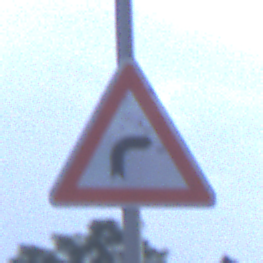
Verkehrszeichen: KurveRechts
Umgebung: Outdoor, Suburban
Tageszeit: SunriseSunset
Wetter: PartlyCloudy
Licht: Natural
Jahreszeit: NotSpecified
Kontrast: LowContrast